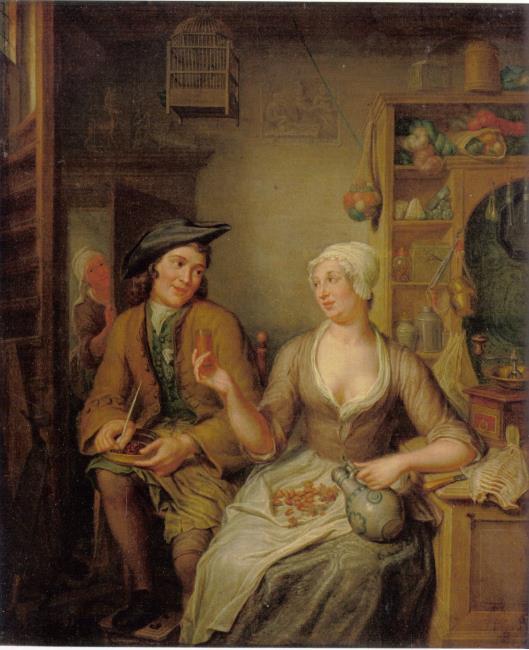
Title: Man and woman smoking, drinking and cracking nuts in an interior
Artist: Hieronymus van der Mij
Earliest date: 1740
Latest date: 1740
Genre: painting
Iconography: Tobacco
Keywords: genre, kitchen, man, maidservant, birdcage, smoking (activity), nuts (guide term), vegetable, ewer (vessel), pipe, print (depicted), terracotta